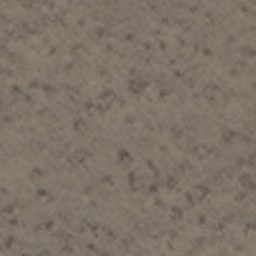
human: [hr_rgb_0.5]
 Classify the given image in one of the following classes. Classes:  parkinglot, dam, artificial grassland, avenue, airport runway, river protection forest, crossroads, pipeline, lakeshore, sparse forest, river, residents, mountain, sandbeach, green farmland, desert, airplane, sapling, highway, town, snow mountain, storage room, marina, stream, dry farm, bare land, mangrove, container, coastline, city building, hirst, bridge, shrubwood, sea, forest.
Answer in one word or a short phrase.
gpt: bare land